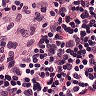
Metastatic tissue present: no